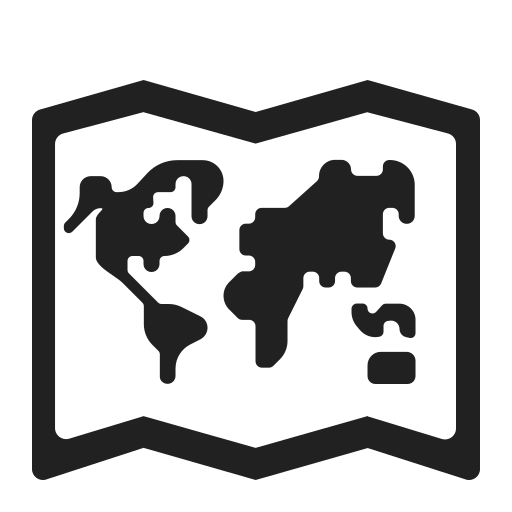
world map high contrast